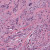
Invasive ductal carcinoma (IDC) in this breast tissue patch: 1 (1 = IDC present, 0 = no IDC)